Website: home-depot
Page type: billing-address
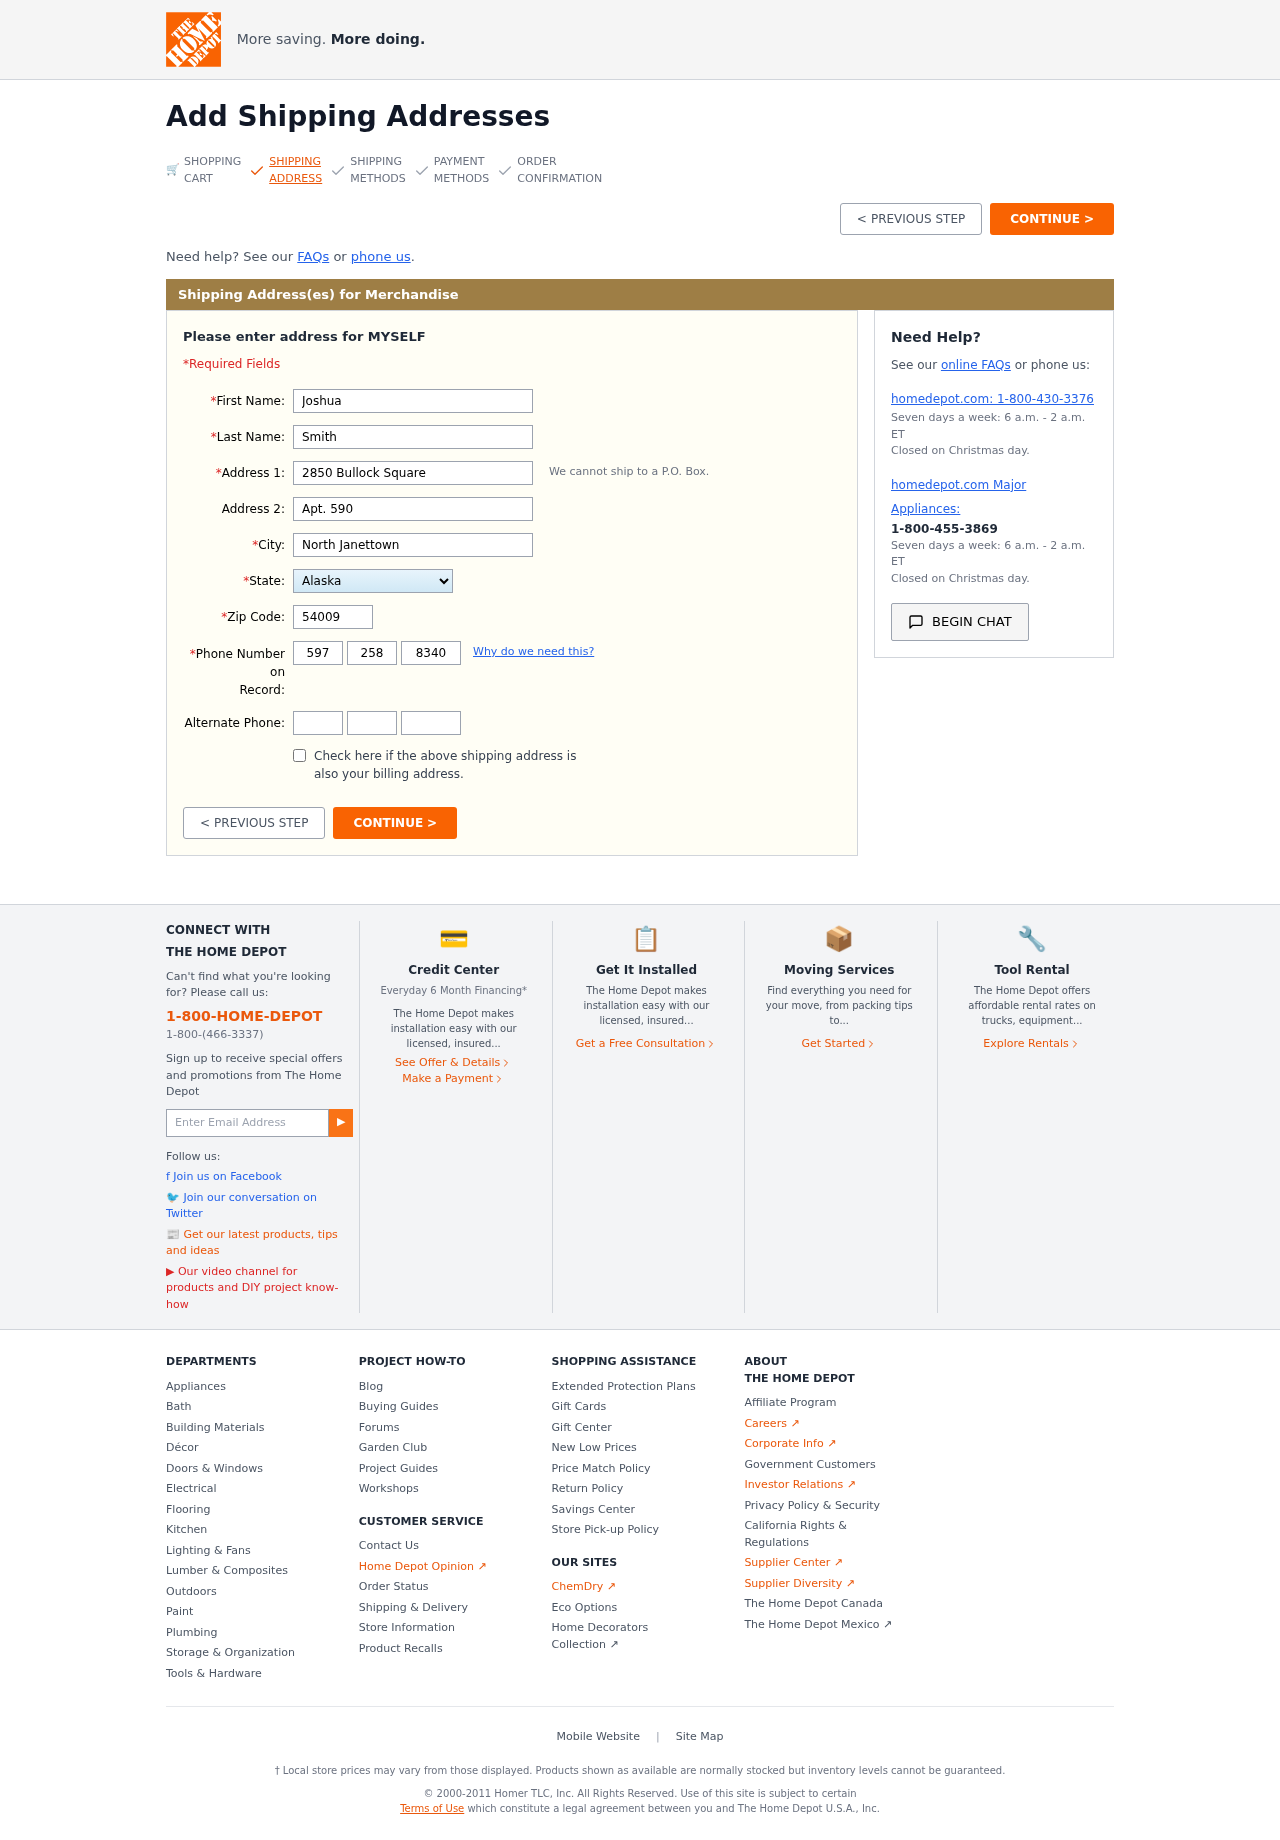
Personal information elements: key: PII_STATE
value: Alaska
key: PII_FIRSTNAME
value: Joshua
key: PII_LASTNAME
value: Smith
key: PII_STREET
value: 2850 Bullock Square
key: PII_STREET2
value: Apt. 590
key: PII_CITY
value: North Janettown
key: PII_POSTCODE
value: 54009
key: PII_PHONE_AREA
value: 597
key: PII_PHONE_PREFIX
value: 258
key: PII_PHONE_LINE
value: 8340